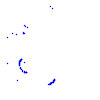
Particle: kaon